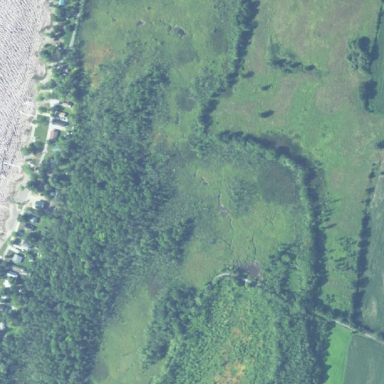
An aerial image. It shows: Marsh wetland.